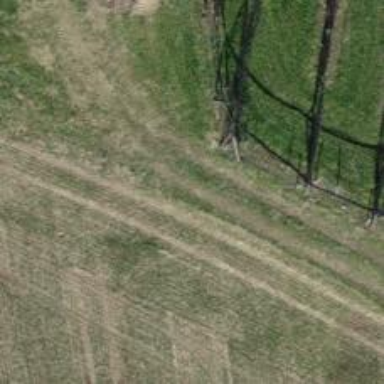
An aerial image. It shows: Grassy track with grade3 tracktype.